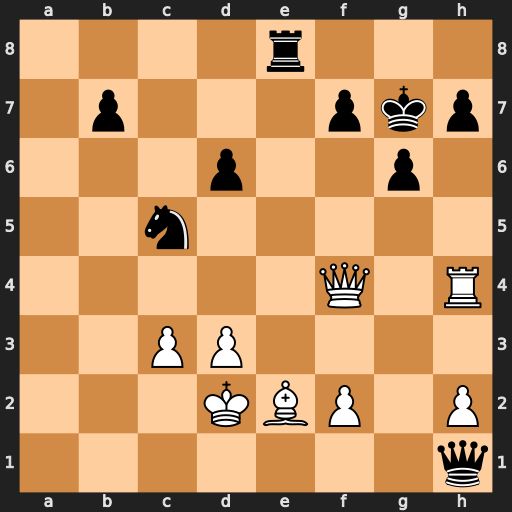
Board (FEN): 4r3/1p3pkp/3p2p1/2n5/5Q1R/2PP4/3KBP1P/7q
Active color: w
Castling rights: -
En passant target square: -
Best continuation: Rxh7+ Kxh7 Qxf7+ Kh6 Qxe8